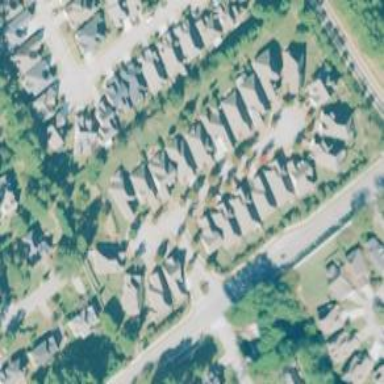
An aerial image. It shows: Residential area within neighborhood.